Interaction volume radius: 5 \u00c5
Interaction volume height: 10 \u00c5
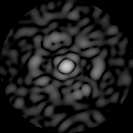
Disorder parameter: 0.8323